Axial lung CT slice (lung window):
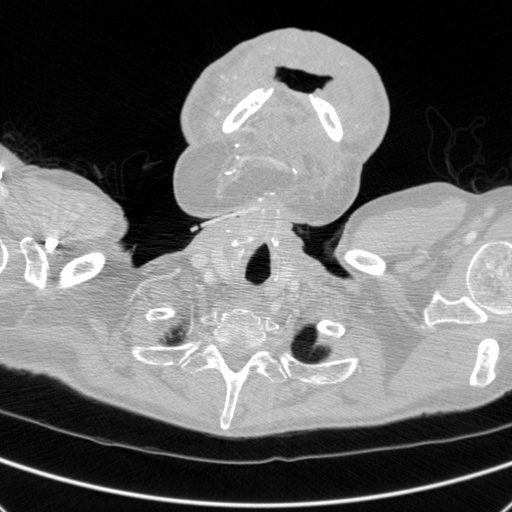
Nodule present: no